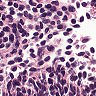
Metastatic tissue present: no